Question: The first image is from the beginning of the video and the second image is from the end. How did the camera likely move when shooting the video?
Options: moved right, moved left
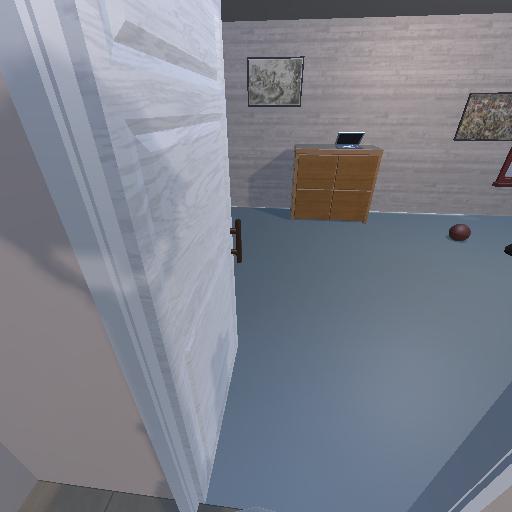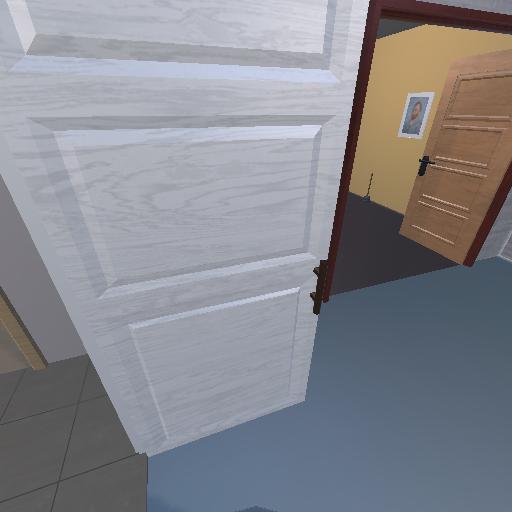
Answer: moved right